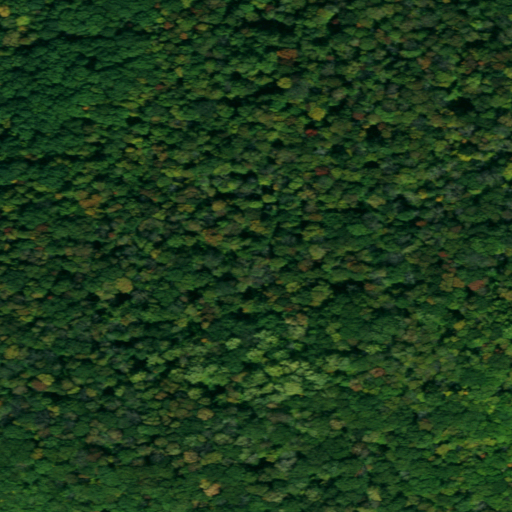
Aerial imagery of mountain in New York named Mount Irvine containing deciduous forest and mixed forest